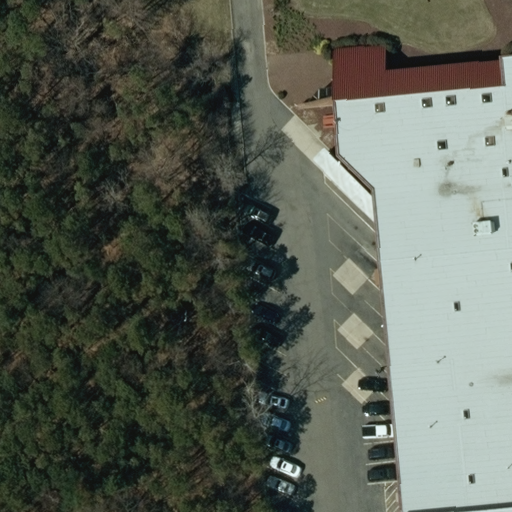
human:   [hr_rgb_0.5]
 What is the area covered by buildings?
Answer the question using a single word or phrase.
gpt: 2392m2

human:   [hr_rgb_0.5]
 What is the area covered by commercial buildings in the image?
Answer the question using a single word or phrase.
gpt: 2392m2

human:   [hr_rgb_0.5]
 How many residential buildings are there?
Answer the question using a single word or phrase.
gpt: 0

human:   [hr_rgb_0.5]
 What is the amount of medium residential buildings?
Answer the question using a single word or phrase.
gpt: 0

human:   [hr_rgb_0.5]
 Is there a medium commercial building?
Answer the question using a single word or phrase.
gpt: no

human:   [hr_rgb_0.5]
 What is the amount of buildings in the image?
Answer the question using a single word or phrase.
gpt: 1

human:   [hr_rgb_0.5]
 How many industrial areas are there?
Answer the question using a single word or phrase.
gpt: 1

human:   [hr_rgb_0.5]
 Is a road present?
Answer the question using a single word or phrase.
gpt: yes

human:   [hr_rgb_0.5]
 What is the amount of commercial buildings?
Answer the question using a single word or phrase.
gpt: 1

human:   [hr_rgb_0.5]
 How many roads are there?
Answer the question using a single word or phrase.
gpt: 1

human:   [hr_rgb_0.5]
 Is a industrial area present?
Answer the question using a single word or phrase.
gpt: yes

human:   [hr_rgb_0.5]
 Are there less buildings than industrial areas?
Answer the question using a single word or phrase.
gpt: no

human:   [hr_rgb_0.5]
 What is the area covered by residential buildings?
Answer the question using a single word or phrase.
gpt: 0m2

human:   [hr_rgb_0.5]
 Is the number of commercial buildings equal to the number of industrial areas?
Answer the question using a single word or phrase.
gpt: yes

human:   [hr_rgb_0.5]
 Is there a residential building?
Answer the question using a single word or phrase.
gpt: no

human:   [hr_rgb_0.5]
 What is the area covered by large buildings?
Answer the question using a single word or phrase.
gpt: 2392m2

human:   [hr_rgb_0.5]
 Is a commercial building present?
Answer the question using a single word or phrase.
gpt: yes

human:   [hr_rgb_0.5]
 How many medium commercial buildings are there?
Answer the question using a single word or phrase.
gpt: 0

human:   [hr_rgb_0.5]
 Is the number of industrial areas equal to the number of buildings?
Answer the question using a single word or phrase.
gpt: yes

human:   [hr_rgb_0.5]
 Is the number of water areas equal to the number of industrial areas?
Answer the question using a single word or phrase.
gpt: no

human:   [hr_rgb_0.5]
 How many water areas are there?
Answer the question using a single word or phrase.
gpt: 0

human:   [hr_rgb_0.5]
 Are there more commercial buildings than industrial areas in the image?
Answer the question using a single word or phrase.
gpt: no

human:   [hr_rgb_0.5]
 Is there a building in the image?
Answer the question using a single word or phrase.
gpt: yes

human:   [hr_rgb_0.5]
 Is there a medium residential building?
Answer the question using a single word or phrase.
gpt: no

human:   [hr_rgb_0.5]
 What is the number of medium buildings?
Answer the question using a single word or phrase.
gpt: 0

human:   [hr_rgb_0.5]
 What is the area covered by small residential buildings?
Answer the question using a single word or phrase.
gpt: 0m2

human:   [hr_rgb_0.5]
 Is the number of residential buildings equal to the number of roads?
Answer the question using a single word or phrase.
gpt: no

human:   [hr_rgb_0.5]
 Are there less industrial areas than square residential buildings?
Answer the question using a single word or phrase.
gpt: no

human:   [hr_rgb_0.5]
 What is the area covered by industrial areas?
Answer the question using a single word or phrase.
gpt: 10623m2

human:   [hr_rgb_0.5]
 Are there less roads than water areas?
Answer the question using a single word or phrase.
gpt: no

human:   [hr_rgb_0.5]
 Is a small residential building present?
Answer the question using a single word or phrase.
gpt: no

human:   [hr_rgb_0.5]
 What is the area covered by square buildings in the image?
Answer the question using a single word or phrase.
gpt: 0m2

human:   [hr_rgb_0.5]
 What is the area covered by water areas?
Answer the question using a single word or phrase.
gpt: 0m2

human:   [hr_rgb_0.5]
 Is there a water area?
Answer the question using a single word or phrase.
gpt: no

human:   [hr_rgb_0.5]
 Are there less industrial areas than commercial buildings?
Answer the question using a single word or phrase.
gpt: no

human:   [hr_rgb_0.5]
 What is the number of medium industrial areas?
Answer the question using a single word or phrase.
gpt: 0

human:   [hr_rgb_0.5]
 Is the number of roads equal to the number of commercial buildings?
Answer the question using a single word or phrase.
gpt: yes

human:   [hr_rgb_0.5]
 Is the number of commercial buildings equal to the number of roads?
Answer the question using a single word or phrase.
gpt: yes

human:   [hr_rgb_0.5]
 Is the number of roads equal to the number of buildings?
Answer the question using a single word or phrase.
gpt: yes

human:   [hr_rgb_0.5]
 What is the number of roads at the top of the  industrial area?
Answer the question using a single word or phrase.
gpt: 0

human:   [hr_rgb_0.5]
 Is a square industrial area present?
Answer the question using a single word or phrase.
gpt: no

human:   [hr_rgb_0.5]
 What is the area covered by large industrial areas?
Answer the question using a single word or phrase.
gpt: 10623m2

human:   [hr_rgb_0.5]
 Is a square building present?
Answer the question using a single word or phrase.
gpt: no

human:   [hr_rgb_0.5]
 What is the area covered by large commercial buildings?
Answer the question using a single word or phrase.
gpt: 2392m2

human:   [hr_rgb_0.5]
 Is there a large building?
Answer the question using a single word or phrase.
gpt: yes

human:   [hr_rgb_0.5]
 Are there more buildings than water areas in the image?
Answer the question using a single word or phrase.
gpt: yes

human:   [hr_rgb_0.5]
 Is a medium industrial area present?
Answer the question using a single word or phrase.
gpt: no

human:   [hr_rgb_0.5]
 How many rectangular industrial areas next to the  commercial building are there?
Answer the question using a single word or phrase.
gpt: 1

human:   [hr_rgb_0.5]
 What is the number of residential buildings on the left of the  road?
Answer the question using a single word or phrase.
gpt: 0

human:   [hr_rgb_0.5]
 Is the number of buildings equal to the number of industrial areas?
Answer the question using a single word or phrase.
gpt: yes

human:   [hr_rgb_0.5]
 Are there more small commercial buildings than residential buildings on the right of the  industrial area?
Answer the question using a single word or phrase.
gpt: no

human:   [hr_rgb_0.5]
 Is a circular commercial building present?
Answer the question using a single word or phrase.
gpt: no

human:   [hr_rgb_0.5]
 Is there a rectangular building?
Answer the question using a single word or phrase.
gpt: no

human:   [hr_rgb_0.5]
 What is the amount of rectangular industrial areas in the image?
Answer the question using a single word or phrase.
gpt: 1

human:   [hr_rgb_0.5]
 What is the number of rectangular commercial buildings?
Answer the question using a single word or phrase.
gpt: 0

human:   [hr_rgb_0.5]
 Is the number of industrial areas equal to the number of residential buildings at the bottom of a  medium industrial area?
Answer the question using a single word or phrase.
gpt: no

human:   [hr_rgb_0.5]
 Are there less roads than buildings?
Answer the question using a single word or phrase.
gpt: no

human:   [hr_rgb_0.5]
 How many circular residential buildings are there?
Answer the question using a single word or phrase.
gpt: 0

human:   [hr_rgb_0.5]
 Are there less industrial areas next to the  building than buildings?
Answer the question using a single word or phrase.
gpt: no

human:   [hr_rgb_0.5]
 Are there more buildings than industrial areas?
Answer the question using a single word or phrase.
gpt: no

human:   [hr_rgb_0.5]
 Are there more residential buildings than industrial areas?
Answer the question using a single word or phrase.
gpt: no

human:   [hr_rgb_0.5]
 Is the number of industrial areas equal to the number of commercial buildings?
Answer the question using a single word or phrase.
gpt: yes

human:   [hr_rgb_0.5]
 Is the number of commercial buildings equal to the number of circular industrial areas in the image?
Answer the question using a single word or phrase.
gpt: no

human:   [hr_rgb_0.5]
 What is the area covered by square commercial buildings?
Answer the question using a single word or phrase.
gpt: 0m2